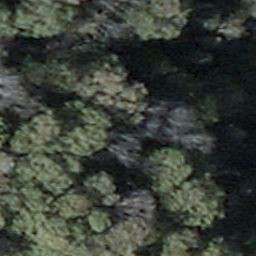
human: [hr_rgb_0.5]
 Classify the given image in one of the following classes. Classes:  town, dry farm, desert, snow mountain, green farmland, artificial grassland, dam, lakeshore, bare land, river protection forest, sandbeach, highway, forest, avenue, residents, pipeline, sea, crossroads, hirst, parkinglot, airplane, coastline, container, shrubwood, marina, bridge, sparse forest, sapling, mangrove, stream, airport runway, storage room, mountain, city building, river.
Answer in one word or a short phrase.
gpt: shrubwood